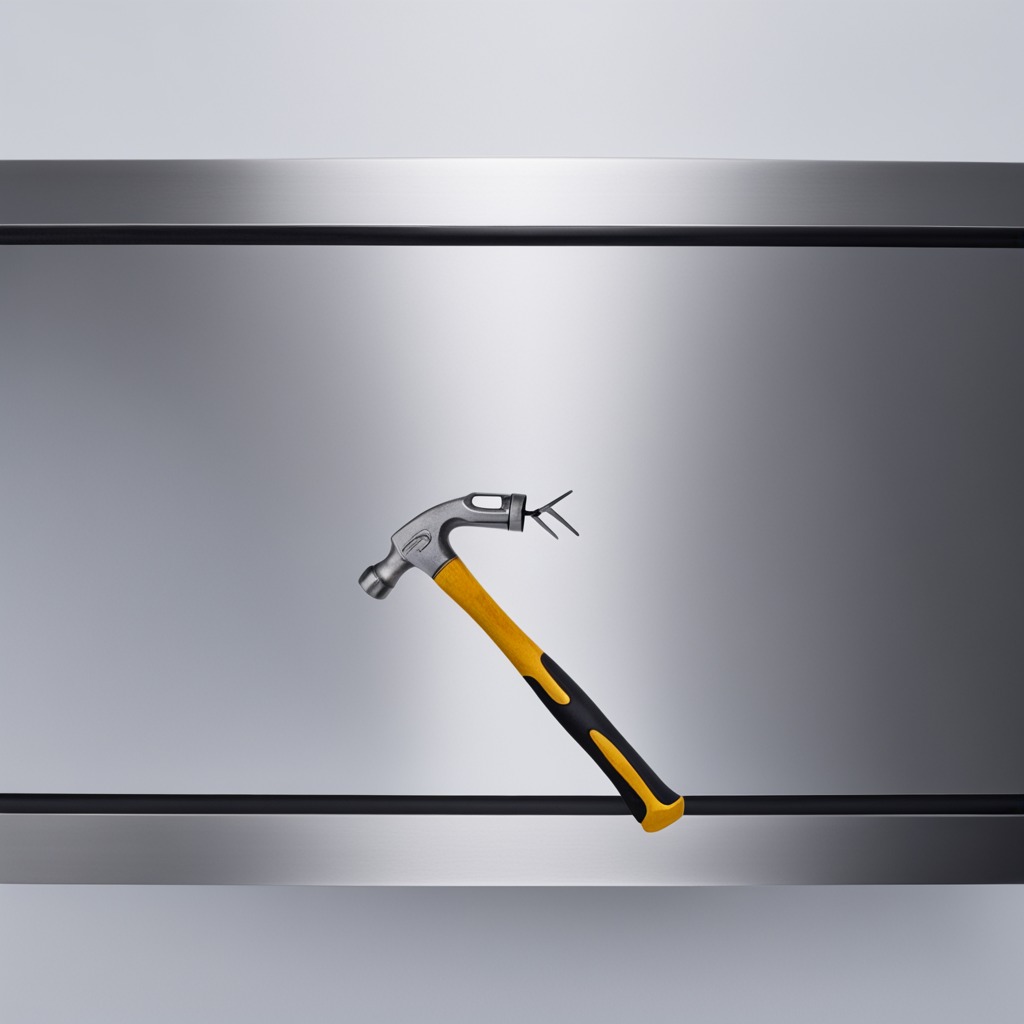
A hammer is lying on the stainless steel table in a high-end prototyping lab.